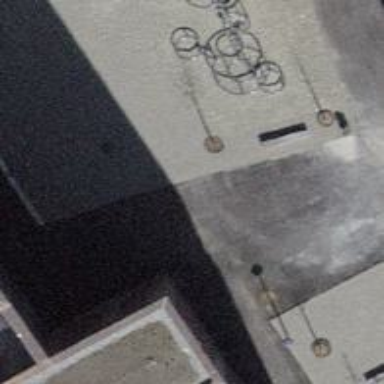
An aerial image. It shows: Playground with fine gravel surface. The playground is themed for play activities.